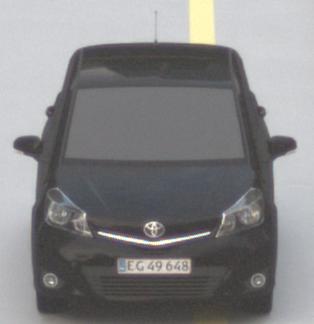
Make: Toyota
Model: Yaris 1.0
Detailed model: Yaris (XP9)
Model produced from: 2009/01
Model produced until: 2010/10
Doors: 3
Color: black
Road condition: dry road
Daytime: morning or afternoon
Contrast: low contrast